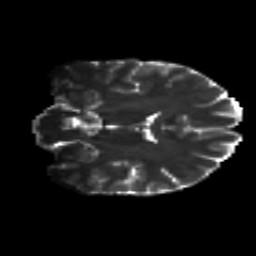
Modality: T2w
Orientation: coronal
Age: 25
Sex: male
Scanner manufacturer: siemens
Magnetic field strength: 3 T
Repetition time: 8.8 s
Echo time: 0.085 s